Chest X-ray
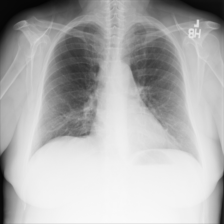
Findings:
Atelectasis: negative
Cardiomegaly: negative
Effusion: negative
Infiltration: negative
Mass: negative
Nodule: negative
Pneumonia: negative
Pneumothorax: negative
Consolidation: negative
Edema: negative
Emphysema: negative
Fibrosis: negative
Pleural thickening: negative
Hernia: negative